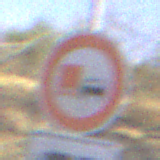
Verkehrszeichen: UeberholverbotKraftfahrzeuge
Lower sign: HinweisDurchSinnbild16
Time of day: Midday
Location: Outdoor (Nature)
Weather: Clear
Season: NotSpecified
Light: Natural